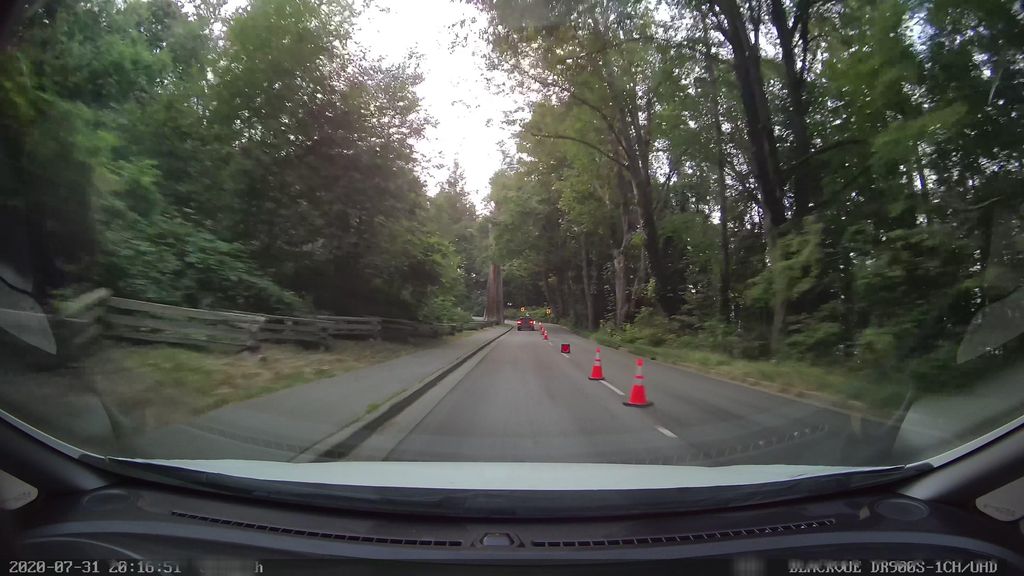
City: vancouver